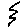
Label: zigzag